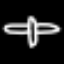
Label: airplane